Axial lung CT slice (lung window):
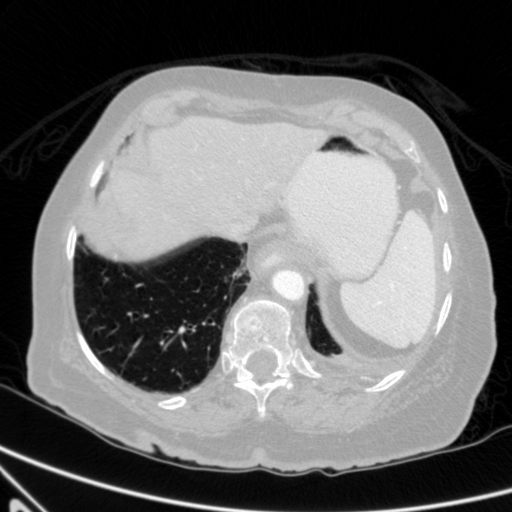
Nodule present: no